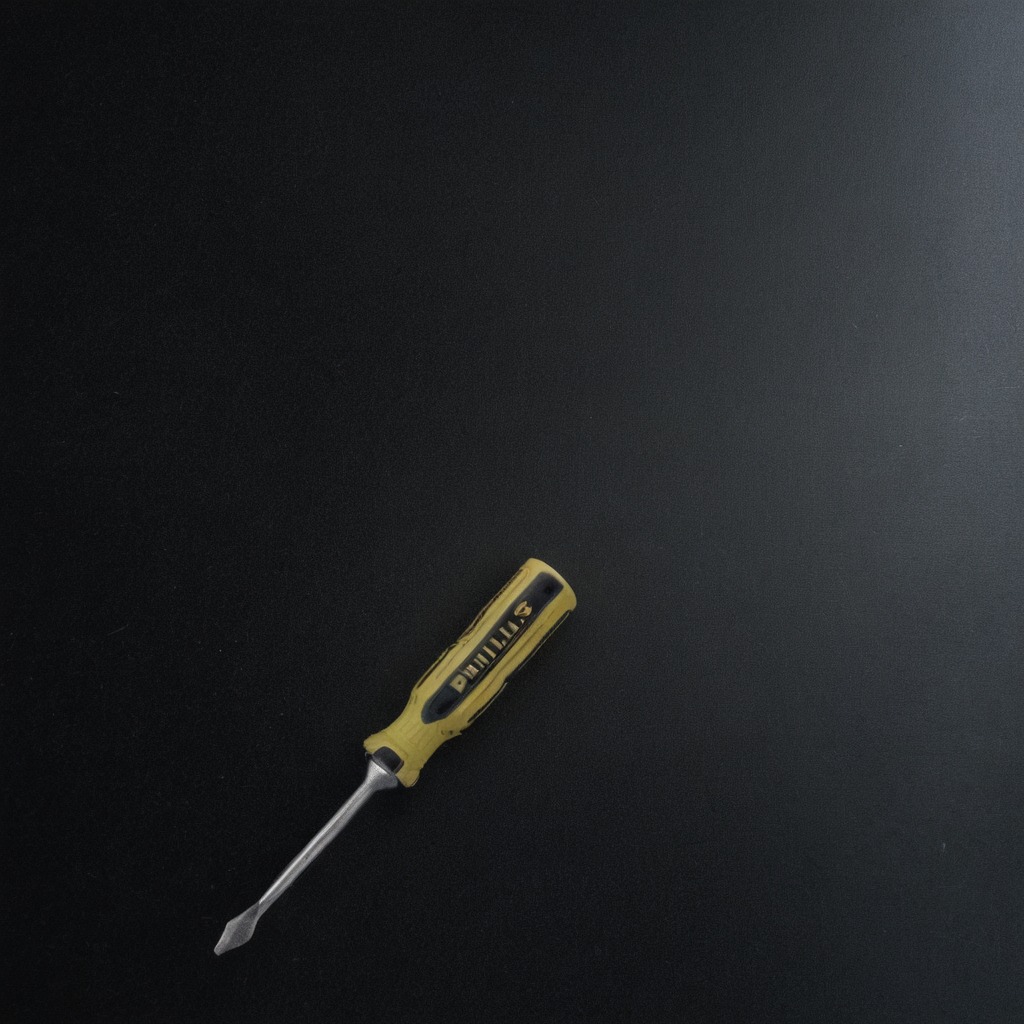
A screwdriver is lying on a clean granite tabletop covered with a black rubber mat inside a workshop at night dim ambient light soft shadows worn but beneath the mat.